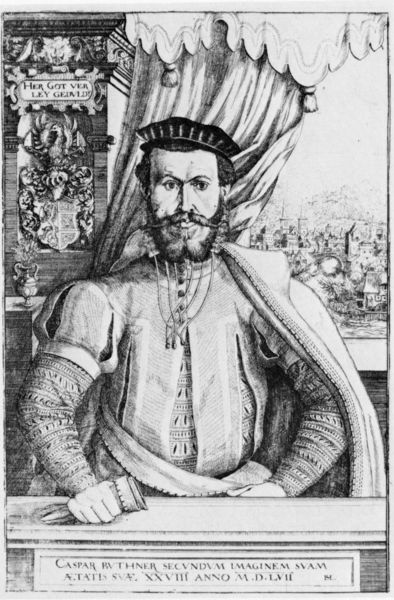
Titel: Bildnis des Casper Buthner
Künstler: Hanns Lautensack
Institution: (Seriendruck)
Schlagwörter: adler, gott, hand, himmel, mann, schatten, umhang, weiß, landschaft, stadt, brust, fenster, grau, handschuh, handschuhe, hintergrund, hut, licht, mund, nase, pfeiler, raum, schmuck, schwarz, stirn, säule, zeichnung, ausblick, blick, gebäude, gürtel, anzug, bart, jacke, kappe, mütze, schnurrbart, architektur, augen, barock, falten, federn, gesicht, samt, vollbart, ärmel, bildnis, herr, hände, portrait, porträt, vorhang, häuser, brüstung, gewand, halbfigur, mantel, pose, reich, stoffe, adel, england, frontal, kontrast, renaissance, schulter, turm, kanne, schärpe, aussicht, balkon, kopfbedeckung, spanien, schrift, wangen, berge, kette, grafik, graphik, schnäuzer, schnurbart, inschrift, brauen, wütend, ramen, knöpfe, selbstporträt, halskette, unterschrift, türme, druck, schraffur, radierung, stich, schwarzweiß, text, faust, backenbart, helm, orden, proträt, scherpe, james, spitzbart, wappen, zähne, anhänger, wams, königlich, macht, oberlippenbart, drinnen, künstlerporträt, kupferstich, englisch, beamter, bediensteter, latein, lateinisch, prachtvoll, tudor, schrigt, unterkleid, henry, caspar, base, umhanf, vlies, volont, fasut, geldkatze, schurrbart, kolonialzeit, amt, landsknechtstracht, bommeln, portrait+, spnien, ruthner, schweinsfuß